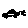
Label: car